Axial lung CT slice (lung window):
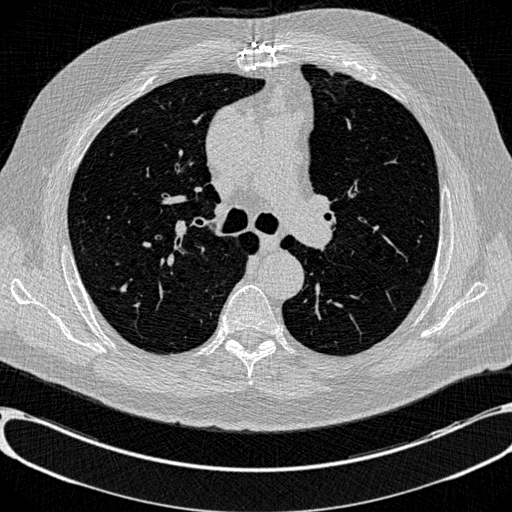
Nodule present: no